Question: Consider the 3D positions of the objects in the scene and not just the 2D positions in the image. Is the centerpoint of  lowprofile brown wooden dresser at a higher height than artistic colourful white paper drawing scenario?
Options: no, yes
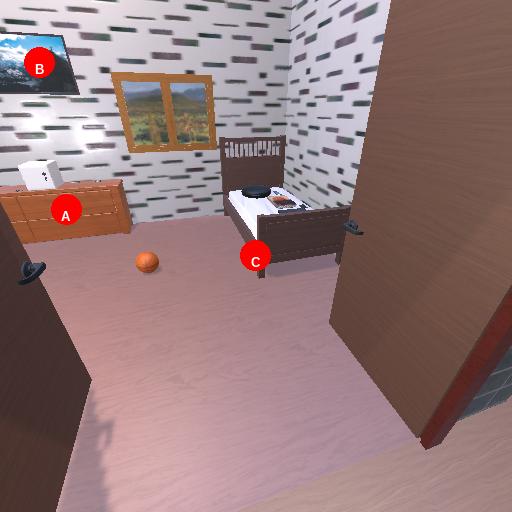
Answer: no